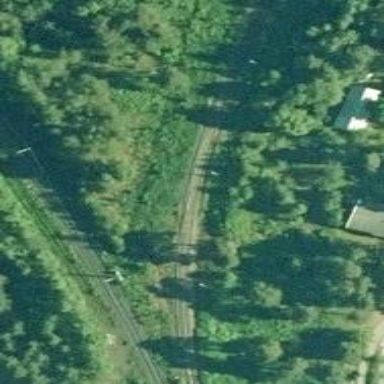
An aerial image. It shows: Railway signal.